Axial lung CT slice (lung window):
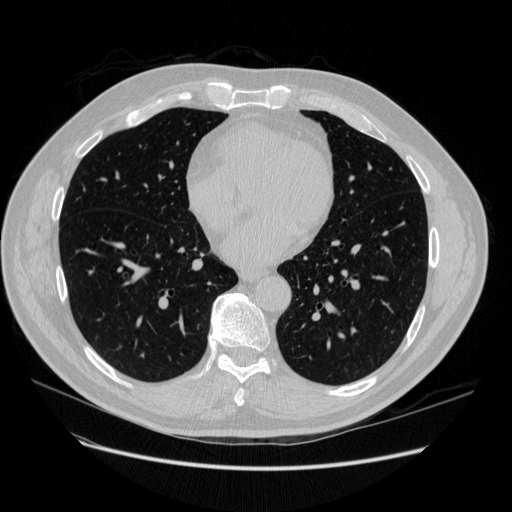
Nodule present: no